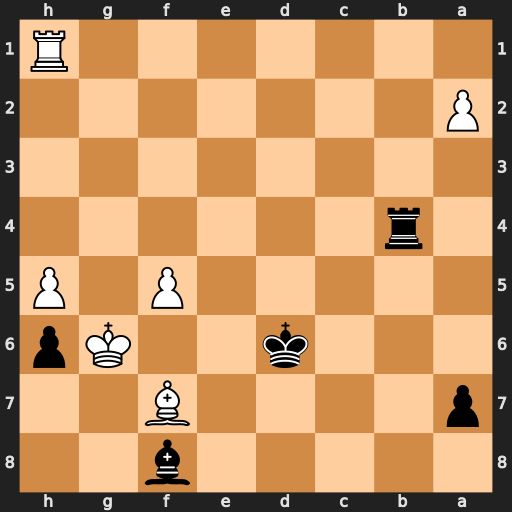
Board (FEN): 5b2/p4B2/3k2Kp/5P1P/1r6/8/P7/7R
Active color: b
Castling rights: -
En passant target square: -
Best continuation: Rg4+ Kh7 Rg7+ Kh8 Rxf7